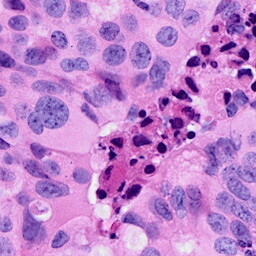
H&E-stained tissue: Breast